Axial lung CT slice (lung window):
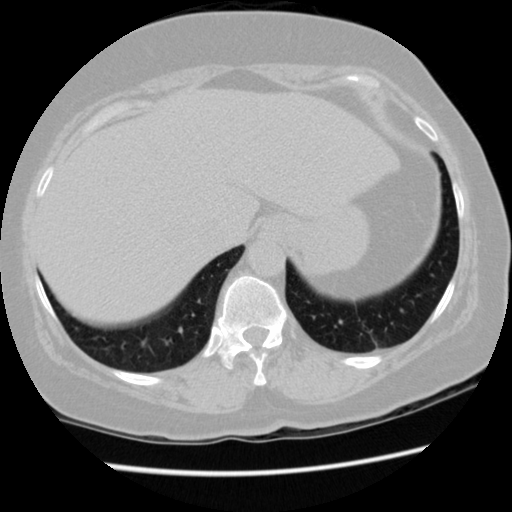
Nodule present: no